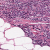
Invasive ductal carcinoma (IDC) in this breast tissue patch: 1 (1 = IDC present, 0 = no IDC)